Field crop: maize
Growth stage: 2
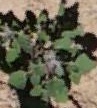
Species: chenopodium